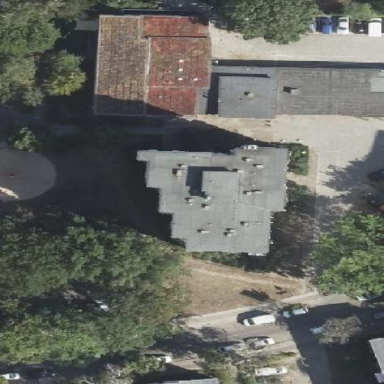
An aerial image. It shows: Building with apartments and flat roof.